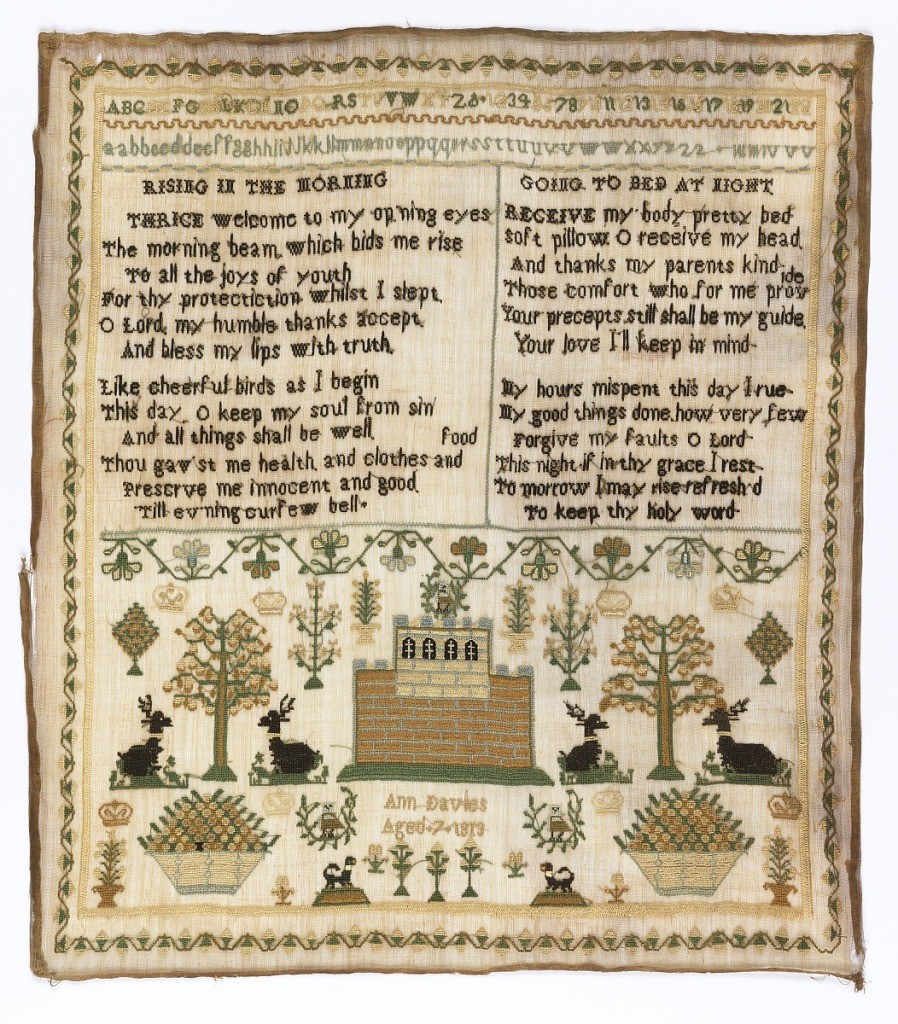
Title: Sampler
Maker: Ann Davies
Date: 1813
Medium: silk on linen Technique: embroidered in cross and cretan stitches on plain weave foundation; counted stitches
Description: Small reversing floral border enclosing 2 bands of alphabets and numbers at the top.  Two verses ("Rising in the Morning" and "Going to bed at night").  Signed Ann Davies aged 7 1813.

"Thrice Welcome to my op'ning eyes/ The morning beam which bids me rise/ To all the joys of youth? For thy protection whilst I slept/ O Lord my humble thanks accept/ And bless my lips with truth.//Like cheerful birds as I begin/ This day O keep my soul from sin/ And all things shall be well/ Thou gav'st me health and clothes and food/ Preserve me innocent and good/ till ev'ning curfew bell. Recieve my body pretty bed/ Soft pillow O receive my head/ And thanks my parents Kind/ Those comfor who for me provide/ Your percepts still shall be my guide/ Your love I'll keep in mind.// My hours mispent this day I rue/ My good things done how very few/ Forgive my faults O Lord/ This night if in thy grace I rest/ Tomorrow I may rise refresh'd/ To keep thy holy word.